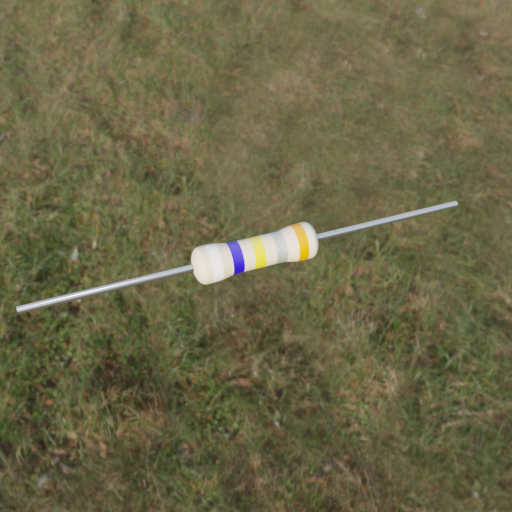
Resistor colour bands (in order): white, blue, yellow, silver, orange